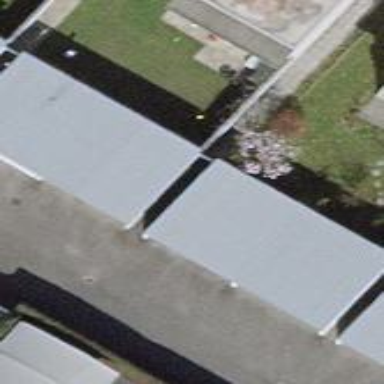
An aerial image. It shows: View of roof of building.